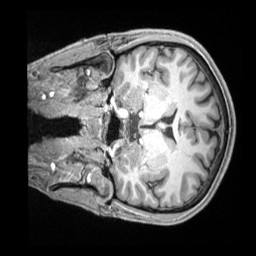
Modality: T1w
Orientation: coronal
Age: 24
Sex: male
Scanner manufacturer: siemens
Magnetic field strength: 3 T
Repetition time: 2.4 s
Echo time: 0.00226 s